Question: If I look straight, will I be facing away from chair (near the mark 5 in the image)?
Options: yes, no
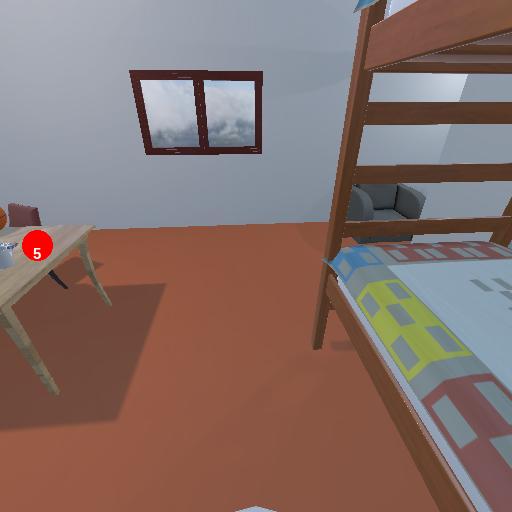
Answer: yes